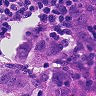
Metastatic tissue present: yes